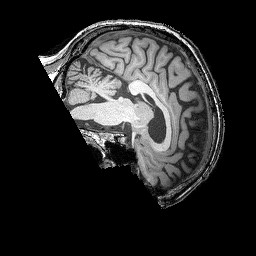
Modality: T1w
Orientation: sagittal
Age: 60
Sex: male
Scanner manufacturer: siemens
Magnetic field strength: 3 T
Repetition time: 2.25 s
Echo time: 0.00415 s